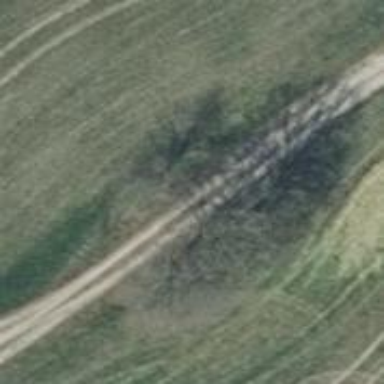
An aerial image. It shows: Deciduous broadleaved tree.